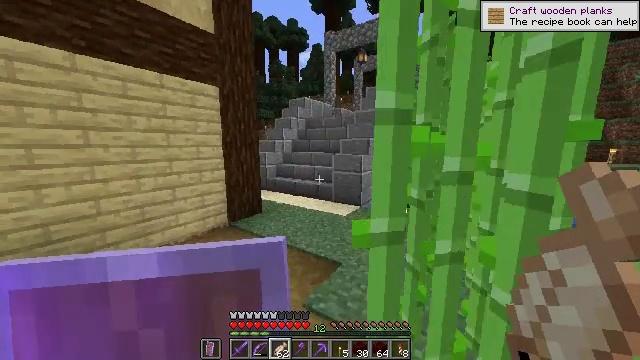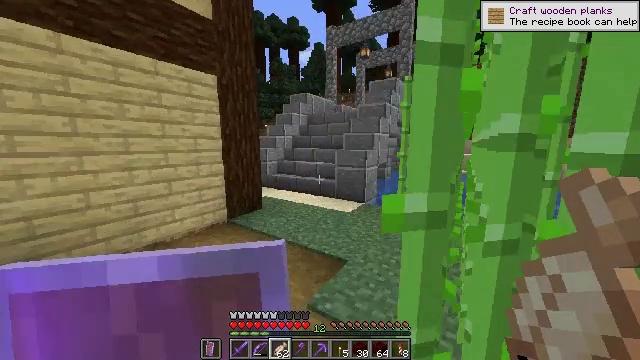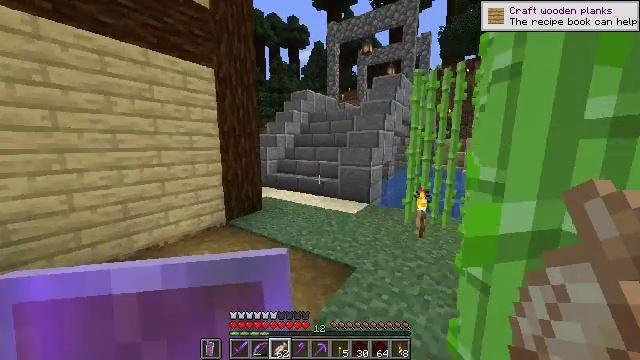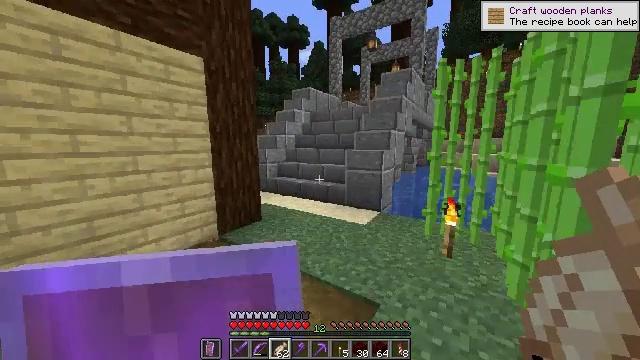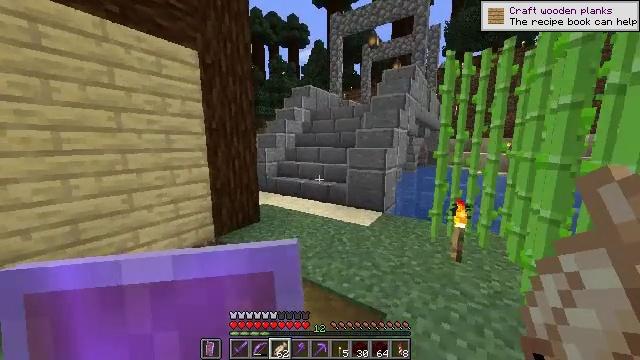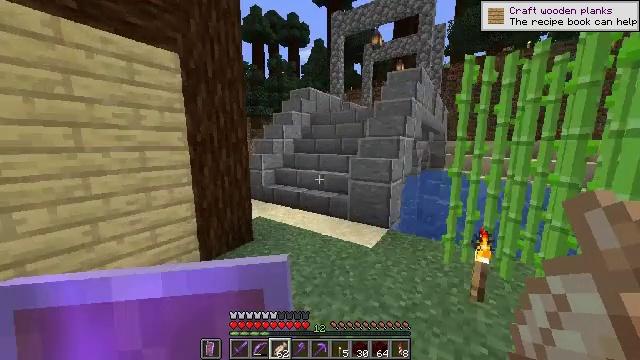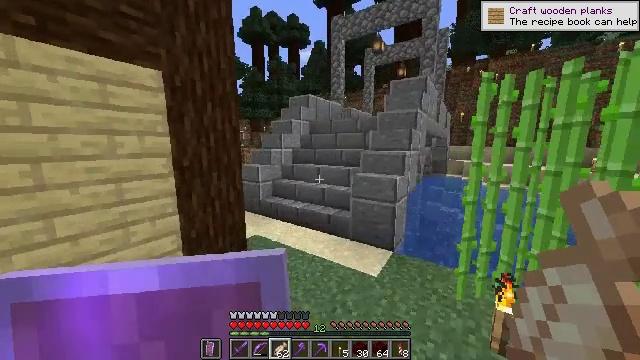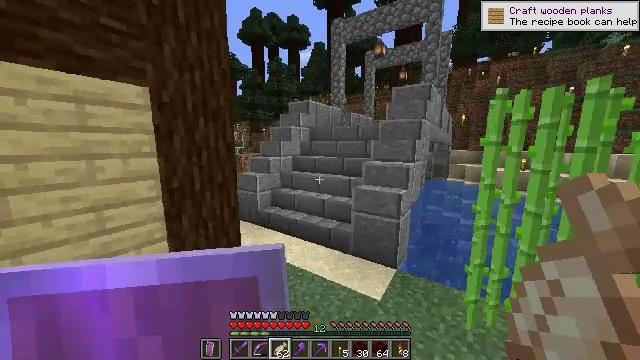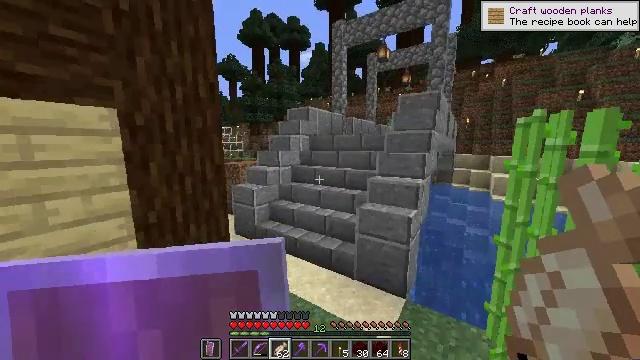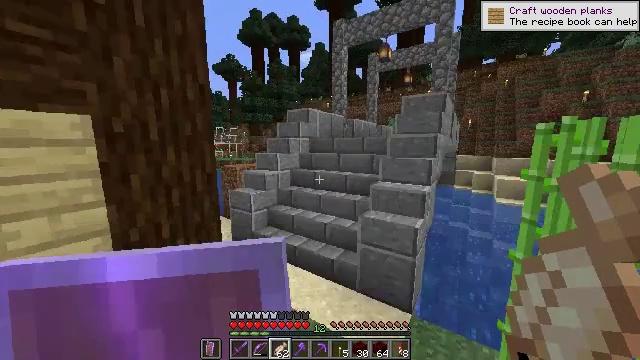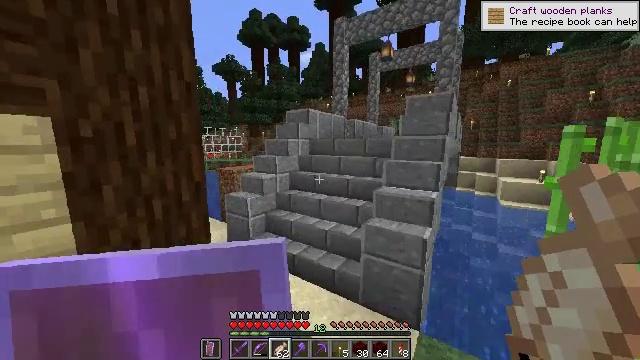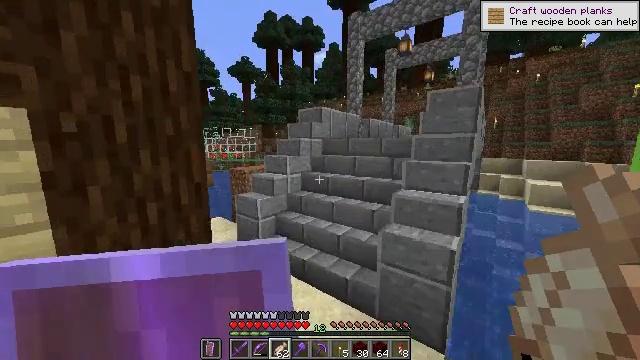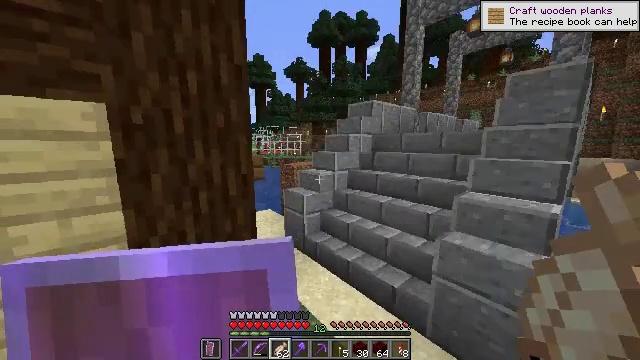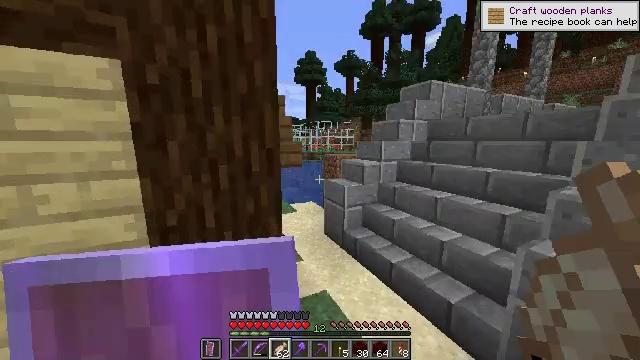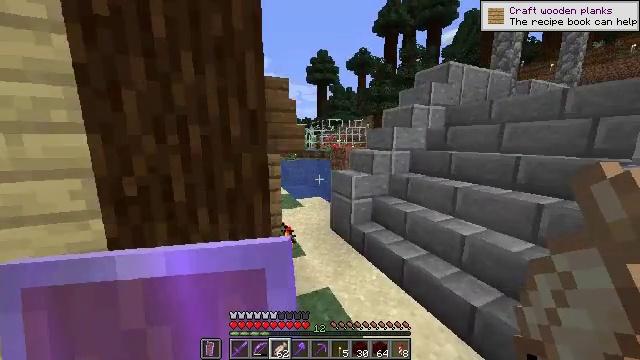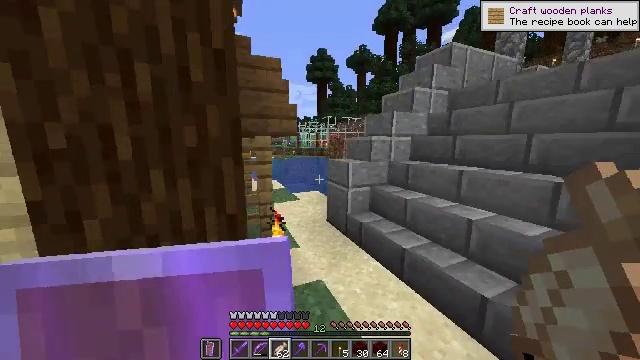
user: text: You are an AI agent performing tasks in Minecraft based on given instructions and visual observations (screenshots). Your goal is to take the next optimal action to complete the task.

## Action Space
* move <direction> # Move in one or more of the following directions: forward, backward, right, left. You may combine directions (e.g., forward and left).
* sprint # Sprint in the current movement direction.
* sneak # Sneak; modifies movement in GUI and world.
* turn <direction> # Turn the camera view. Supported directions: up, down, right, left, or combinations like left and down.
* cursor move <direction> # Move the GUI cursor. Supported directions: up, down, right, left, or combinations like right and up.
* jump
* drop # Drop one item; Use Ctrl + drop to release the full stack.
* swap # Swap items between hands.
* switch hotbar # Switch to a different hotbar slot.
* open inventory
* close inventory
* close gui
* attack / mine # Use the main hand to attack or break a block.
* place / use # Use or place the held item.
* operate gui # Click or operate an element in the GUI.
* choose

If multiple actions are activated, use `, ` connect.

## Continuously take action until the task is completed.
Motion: motion action
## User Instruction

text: craft item red nether bricks
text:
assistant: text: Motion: move forward, sprint
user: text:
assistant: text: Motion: move forward, sprint
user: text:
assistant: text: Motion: move forward, sprint
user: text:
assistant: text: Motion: move forward, sprint
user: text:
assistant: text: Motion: move forward, sprint, jump
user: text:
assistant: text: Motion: move forward, sprint, jump
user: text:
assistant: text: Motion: move forward, sprint, jump
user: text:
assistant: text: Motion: move forward, sprint, jump
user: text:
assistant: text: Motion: move forward, sprint
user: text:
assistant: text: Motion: move forward, sprint
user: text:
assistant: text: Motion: move forward, sprint, turn left
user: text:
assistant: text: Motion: move forward, sprint, turn left
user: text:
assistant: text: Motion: move forward, sprint, turn left
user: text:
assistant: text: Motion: move forward, sprint, turn left
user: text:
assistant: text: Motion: move forward, sprint
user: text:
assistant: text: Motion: move forward, sprint
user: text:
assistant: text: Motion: move forward and move right, sprint
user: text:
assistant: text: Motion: move forward and move right, sprint
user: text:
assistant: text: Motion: move forward and move right, sprint, turn left
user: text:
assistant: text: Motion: move forward and move right, sprint, turn left
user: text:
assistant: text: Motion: move forward, sprint, turn left
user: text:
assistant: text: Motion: move forward, sprint, turn left
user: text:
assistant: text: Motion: move forward, sprint
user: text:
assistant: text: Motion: move forward, sprint
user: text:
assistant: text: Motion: move forward, sprint
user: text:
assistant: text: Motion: move forward, sprint
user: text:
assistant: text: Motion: move forward, sprint
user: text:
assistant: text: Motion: move forward, sprint
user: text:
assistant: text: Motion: move forward, sprint
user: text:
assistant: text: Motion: move forward and move right, sprint